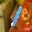
Label: 1